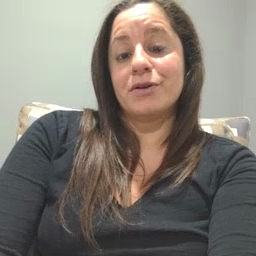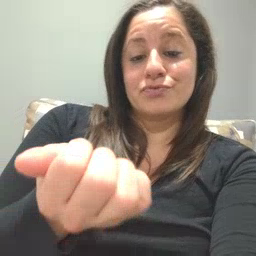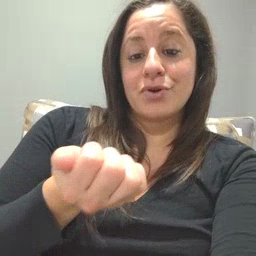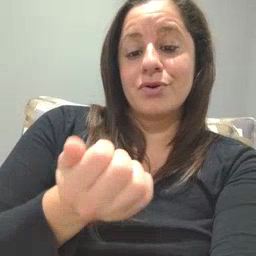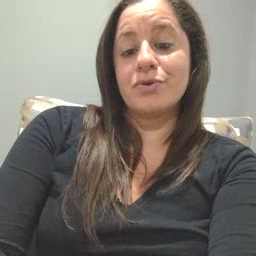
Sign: drawer